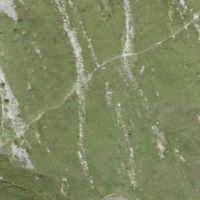
EUNIS habitat code: 23
Species observed at this site:
Anthyllis vulneraria